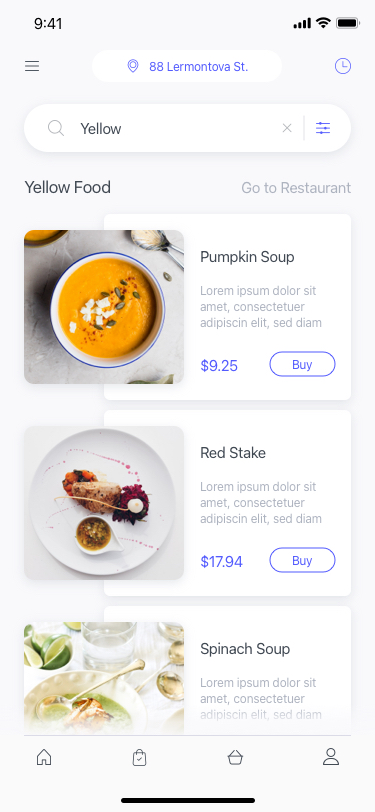
Text in this UI design:
Buy
$2.78
Spinach Soup
Lorem ipsum dolor sit amet, consectetuer adipiscin elit, sed diam nonummy nibh euismod
$17.94
Buy
Red Stake
Lorem ipsum dolor sit amet, consectetuer adipiscin elit, sed diam nonummy nibh euismod
Buy
$9.25
Pumpkin Soup
Lorem ipsum dolor sit amet, consectetuer adipiscin elit, sed diam nonummy nibh euismod
Go to Restaurant
Yellow Food